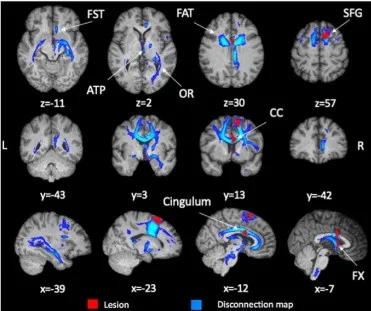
Anatomical lesion, structural disconnection map and metabolic asymmetry. (A) Anatomical lesion and associated structural disconnection map. T1-weighted structural MRI scan showing the anatomical lesion (red) in the midline frontal structures and the associated structural disconnection (blue) extending posteriorly and contralaterally (FST, fronto-striatal tract; ATP, anterior thalamic projection; OR, optic radiation; FAT, fronto-aslant tract; SFG, superior frontal gyrus; CC, corpus callosum).
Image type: radiology (spect)